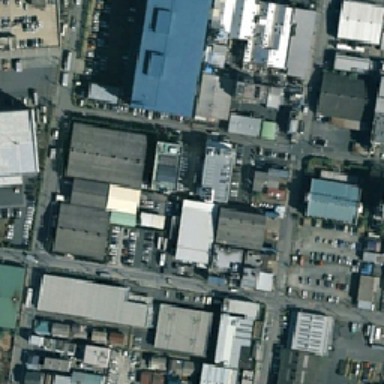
A blue roof house is a factory .